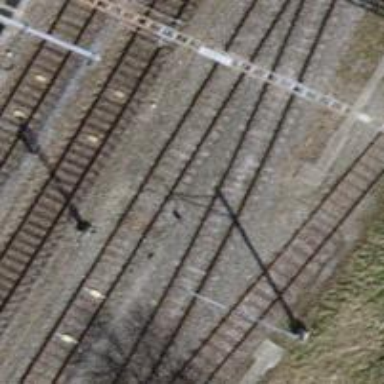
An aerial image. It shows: Single-track electrified railway yard with contact line electrification.